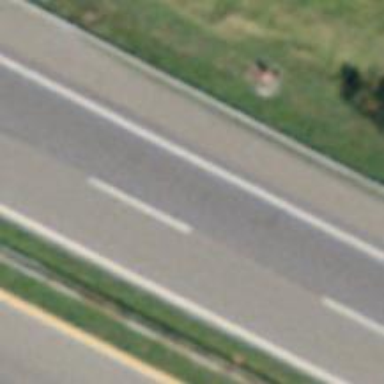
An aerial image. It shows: Asphalt motorway.